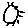
Label: sun